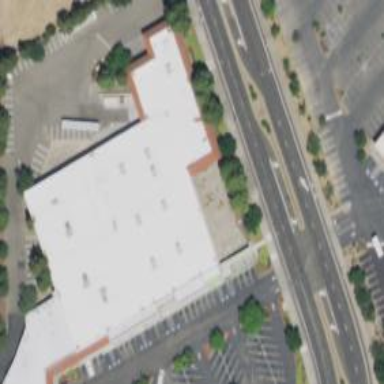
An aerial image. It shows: Building.